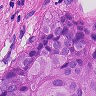
Metastatic tissue present: yes